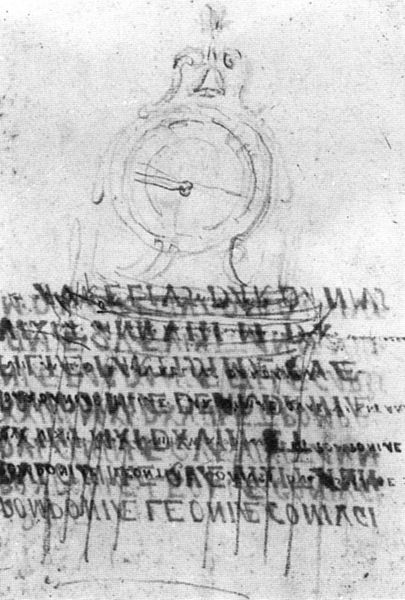
Titel: Skizze für eine Uhr am Kopf des Portals
Künstler: Giovanni Lorenzo Bernini
Institution: Vatikan, Biblioteca Apostolica Vaticana
Schlagwörter: weiß, schwarz, skizze, zeichnung, chaos, schrift, papier, linien, uhr, druck, text, buchstaben, bleistift, litographie, standuhr, glocke, glöckchen, griechisch, zeit, zeiger, zifferblatt, uhrzeiger, kyrillisch, orthodox, kaminuhr, konfus, übermalt